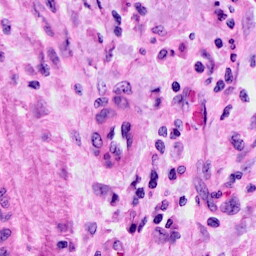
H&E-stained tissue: Cervix